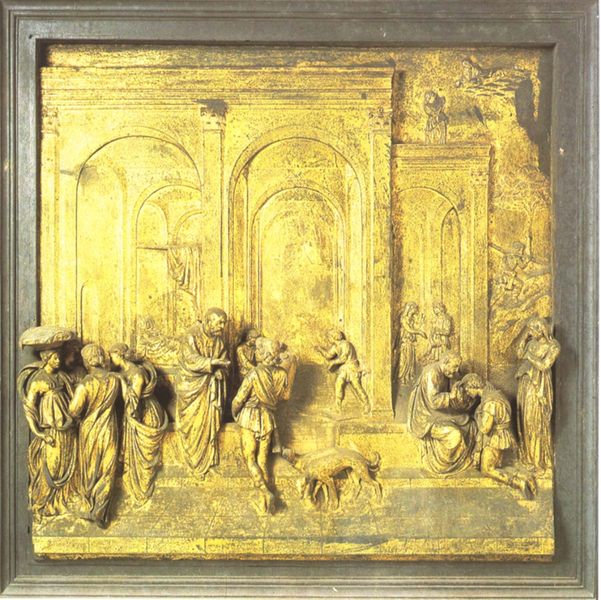
Titel: Paradiestür (Osttür)
Künstler: Lorenzo Ghiberti
Standort: Florenz, Baptisterium (EU - I - Toskana)
Schlagwörter: mann, frauen, menschen, sitzen, braun, damen, frau, grau, kleid, männer, pfeiler, raum, säulen, gebäude, hund, hunde, tier, alt, rahmen, stehen, gold, gewänder, kind, renaissance, engel, relief, bogen, last, figuren, stufen, tiefe, bögen, palast, knien, salbung, mittelalter, segen, sohn, quadratisch